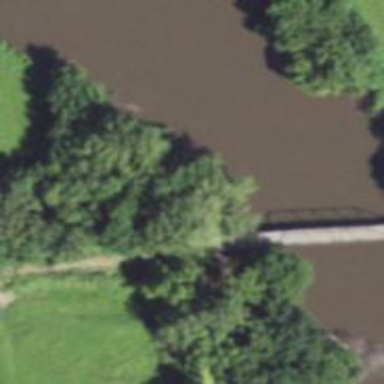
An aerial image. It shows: Footway on bridge.